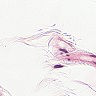
Metastatic tissue present: no